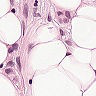
Metastatic tissue present: yes